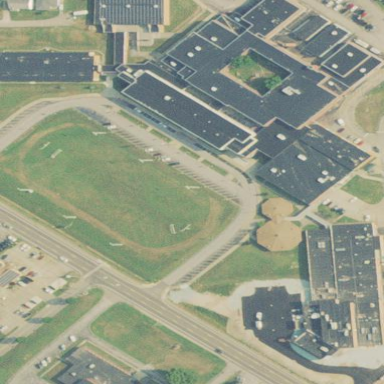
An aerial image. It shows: School.